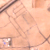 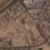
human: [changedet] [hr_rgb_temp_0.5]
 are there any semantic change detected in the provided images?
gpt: The desert area is further urbanized.